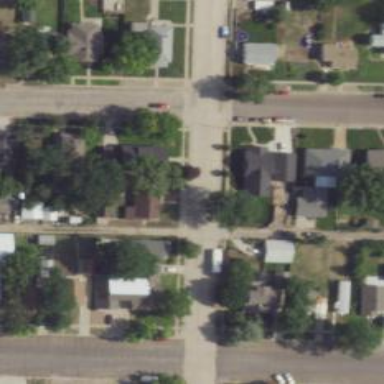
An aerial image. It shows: Alley classified as service road.